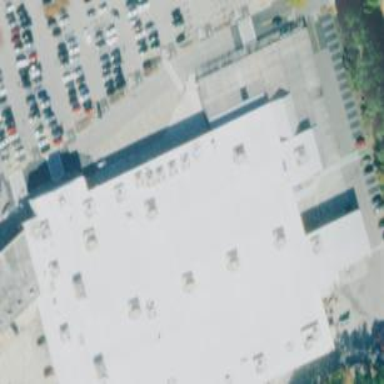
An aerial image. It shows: Retail building housing supermarket.